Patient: sex F, age 43
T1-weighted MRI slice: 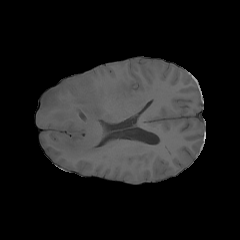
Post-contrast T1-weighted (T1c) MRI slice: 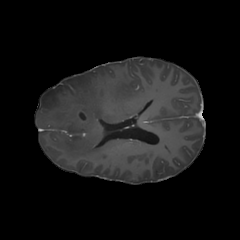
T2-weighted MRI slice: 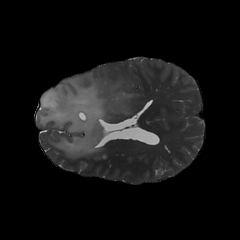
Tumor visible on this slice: yes
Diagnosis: Astrocytoma, IDH-mutant
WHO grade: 3